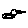
Label: bird